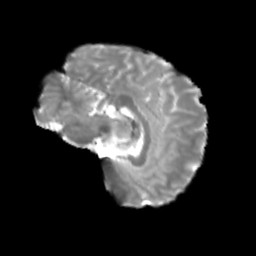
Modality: T2w
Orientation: sagittal
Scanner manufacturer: siemens
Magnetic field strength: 3 T
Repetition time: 4 s
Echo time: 0.0594 s